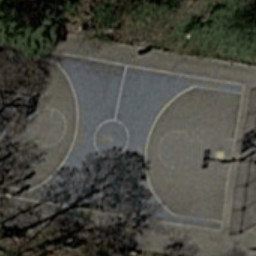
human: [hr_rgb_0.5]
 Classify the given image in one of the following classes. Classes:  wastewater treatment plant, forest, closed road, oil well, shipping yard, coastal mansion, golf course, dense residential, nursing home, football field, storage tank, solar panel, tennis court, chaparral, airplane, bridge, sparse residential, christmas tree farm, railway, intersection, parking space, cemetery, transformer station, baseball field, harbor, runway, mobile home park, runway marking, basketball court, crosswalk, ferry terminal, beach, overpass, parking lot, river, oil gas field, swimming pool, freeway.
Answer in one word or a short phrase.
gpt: basketball court